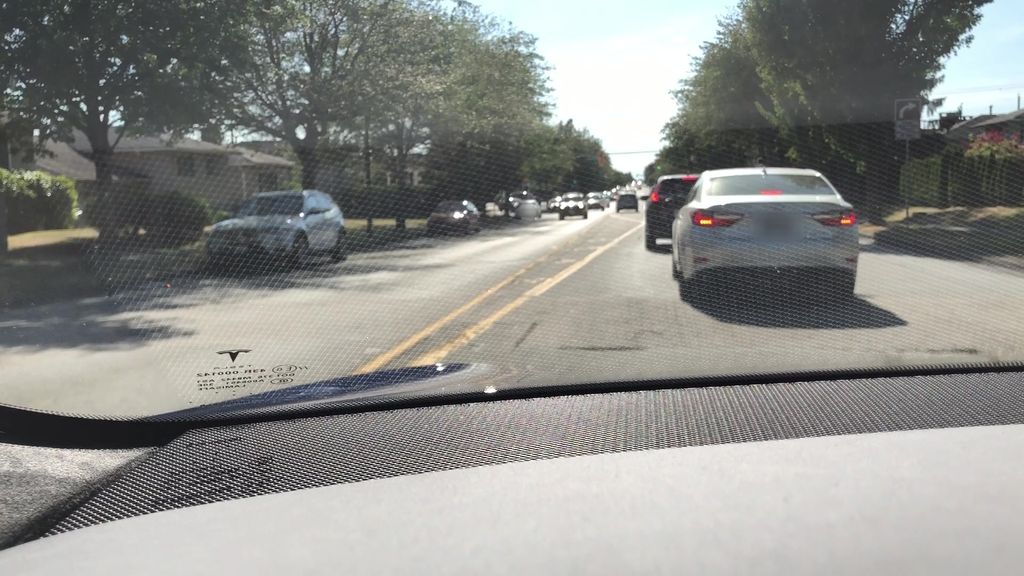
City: vancouver